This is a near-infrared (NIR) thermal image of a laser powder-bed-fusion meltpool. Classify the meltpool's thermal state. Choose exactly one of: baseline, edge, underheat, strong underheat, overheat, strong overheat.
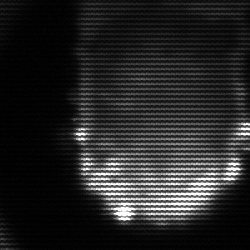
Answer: baseline